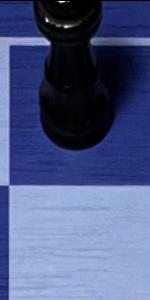
Label: Empty